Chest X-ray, PA view. Patient: 45 years old, sex M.
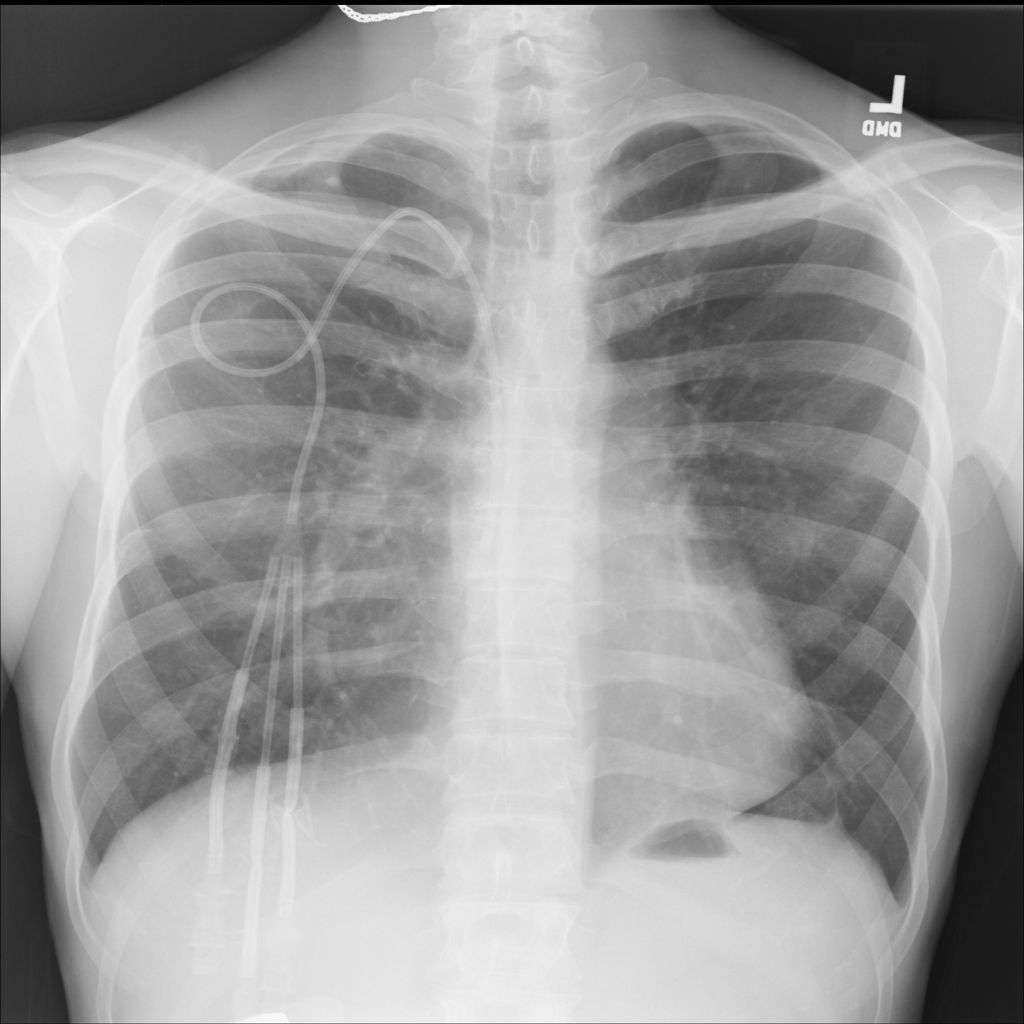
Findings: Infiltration